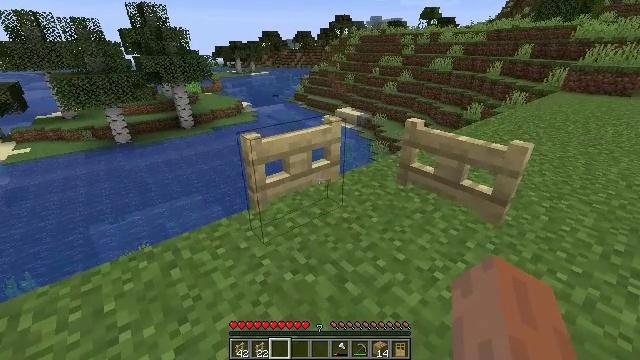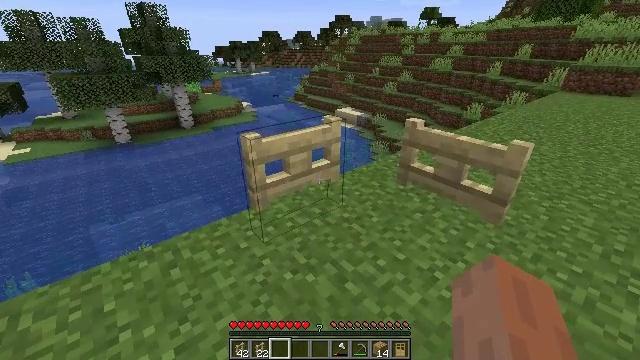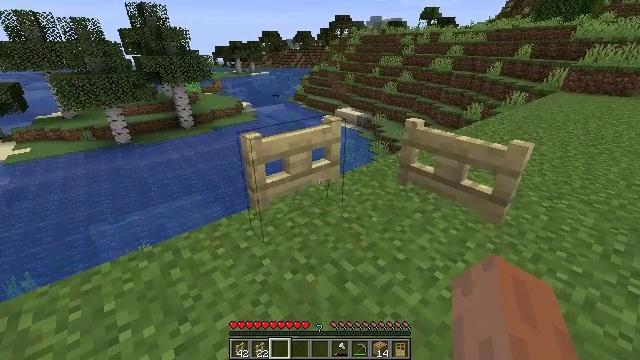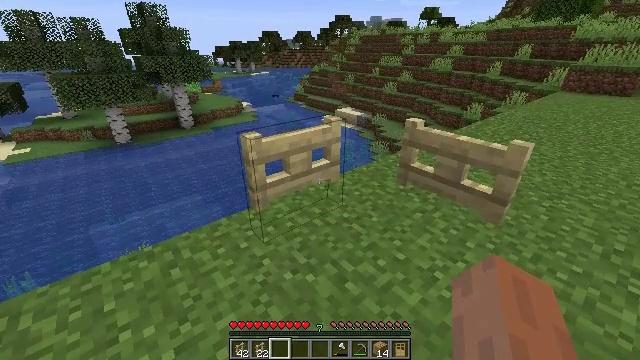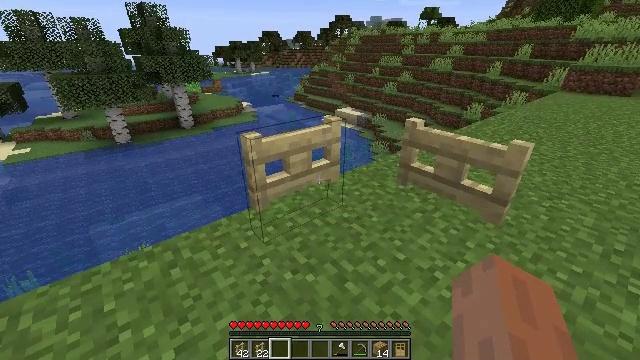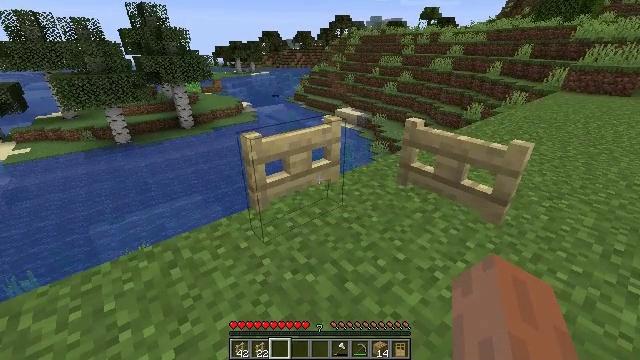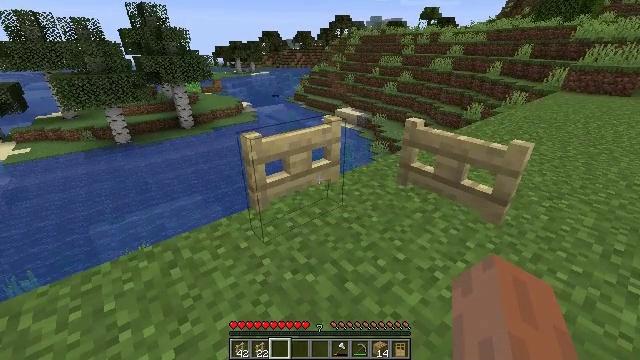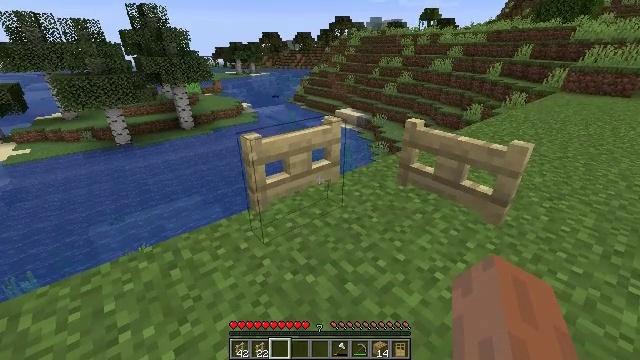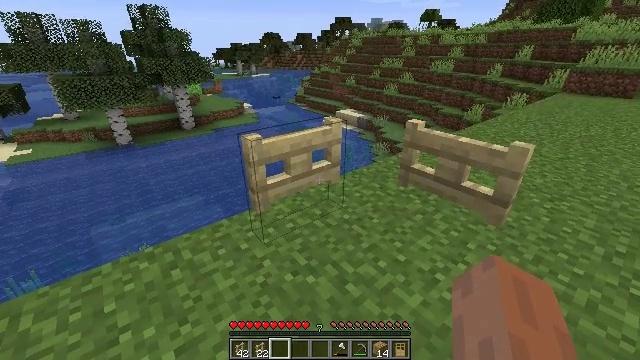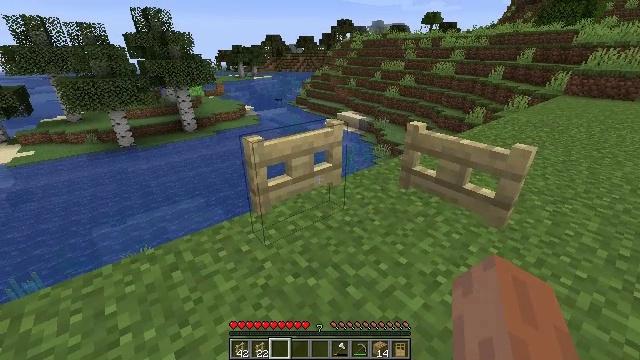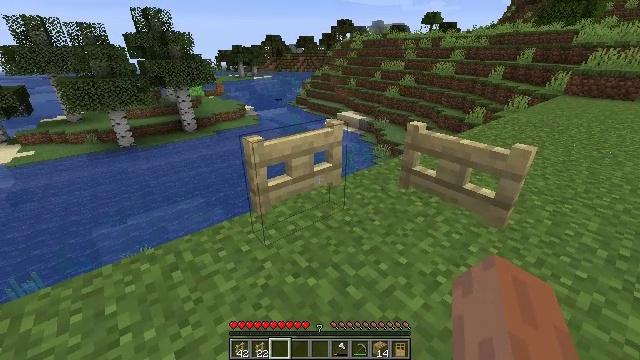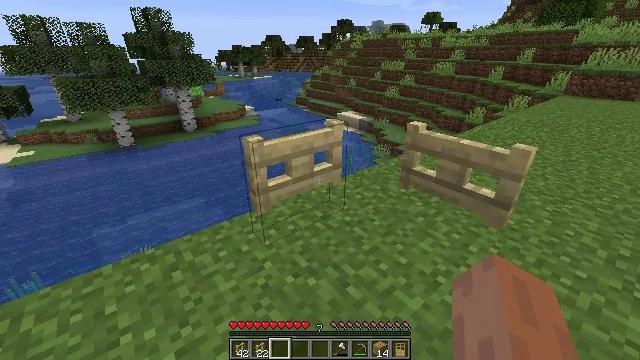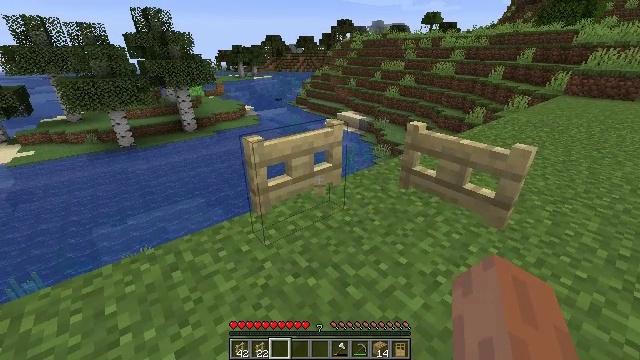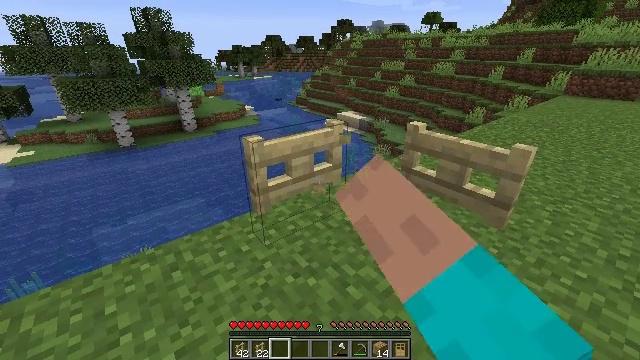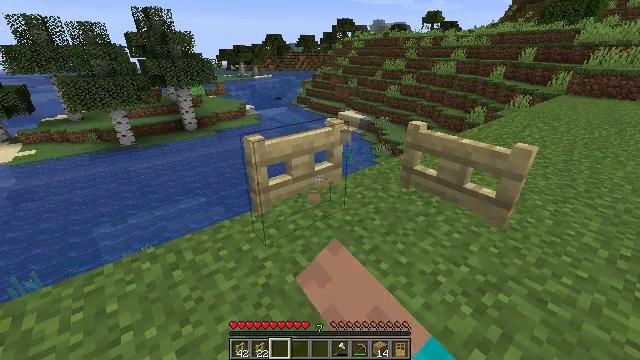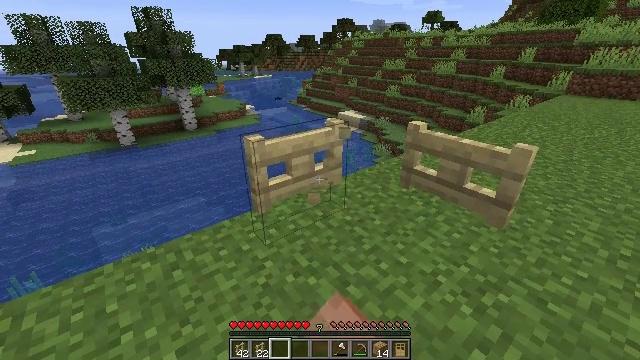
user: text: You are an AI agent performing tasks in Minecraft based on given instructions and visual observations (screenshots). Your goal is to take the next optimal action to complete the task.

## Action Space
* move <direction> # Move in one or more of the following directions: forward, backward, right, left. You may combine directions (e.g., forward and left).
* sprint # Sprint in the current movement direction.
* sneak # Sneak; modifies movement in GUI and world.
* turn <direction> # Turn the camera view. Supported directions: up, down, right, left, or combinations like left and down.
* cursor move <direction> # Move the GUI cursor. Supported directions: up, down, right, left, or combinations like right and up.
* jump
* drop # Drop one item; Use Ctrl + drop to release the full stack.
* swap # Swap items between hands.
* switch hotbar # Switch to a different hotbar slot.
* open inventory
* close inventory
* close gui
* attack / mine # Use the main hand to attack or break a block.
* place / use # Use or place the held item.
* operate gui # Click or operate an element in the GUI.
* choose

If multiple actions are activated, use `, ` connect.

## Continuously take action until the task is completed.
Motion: motion action
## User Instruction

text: Gather birch fence gate from an enclosure.
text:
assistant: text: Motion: no_op
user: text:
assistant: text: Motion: no_op
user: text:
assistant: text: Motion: no_op
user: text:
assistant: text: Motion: no_op
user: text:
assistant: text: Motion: no_op
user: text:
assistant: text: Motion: no_op
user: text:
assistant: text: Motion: no_op
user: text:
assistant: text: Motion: no_op
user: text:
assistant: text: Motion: no_op
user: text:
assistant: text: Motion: no_op
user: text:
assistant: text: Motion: no_op
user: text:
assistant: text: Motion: attack / mine
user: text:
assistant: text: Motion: attack / mine
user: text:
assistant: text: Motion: attack / mine
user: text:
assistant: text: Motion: attack / mine
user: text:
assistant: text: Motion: attack / mine
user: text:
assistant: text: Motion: attack / mine
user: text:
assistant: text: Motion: attack / mine
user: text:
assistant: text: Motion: attack / mine
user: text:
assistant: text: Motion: attack / mine
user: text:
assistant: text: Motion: attack / mine
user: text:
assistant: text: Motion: attack / mine
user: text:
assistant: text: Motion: attack / mine
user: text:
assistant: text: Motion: attack / mine
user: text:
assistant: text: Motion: attack / mine
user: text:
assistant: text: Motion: attack / mine
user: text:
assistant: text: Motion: attack / mine
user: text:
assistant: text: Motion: attack / mine
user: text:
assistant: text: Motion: attack / mine
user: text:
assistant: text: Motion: attack / mine